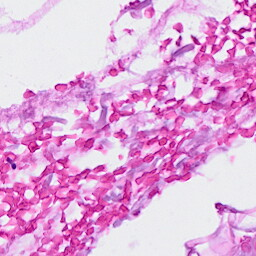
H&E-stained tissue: Breast